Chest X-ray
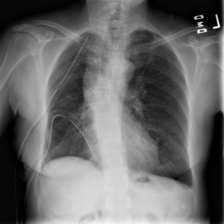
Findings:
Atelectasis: negative
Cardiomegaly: negative
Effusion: negative
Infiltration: negative
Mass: negative
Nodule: negative
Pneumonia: negative
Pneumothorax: negative
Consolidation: negative
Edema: negative
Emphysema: negative
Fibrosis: negative
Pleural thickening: negative
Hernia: negative